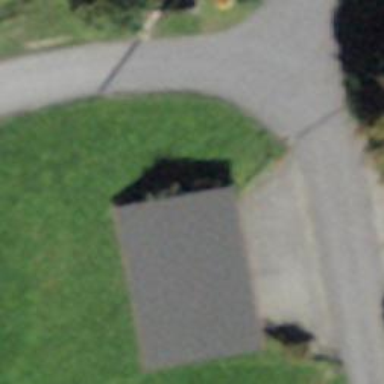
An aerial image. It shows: Garage building.